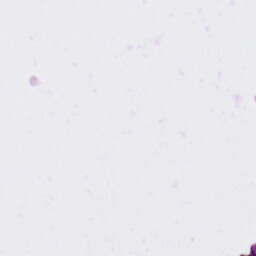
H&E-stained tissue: Ovarian